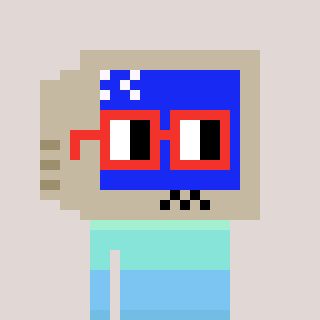
a pixel art character with square red glasses, a old monitor-shaped head and a foggrey-colored body on a warm background